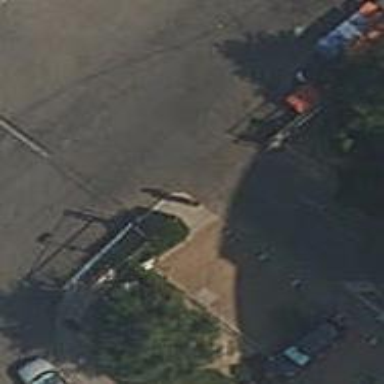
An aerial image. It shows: Swing gate barrier.